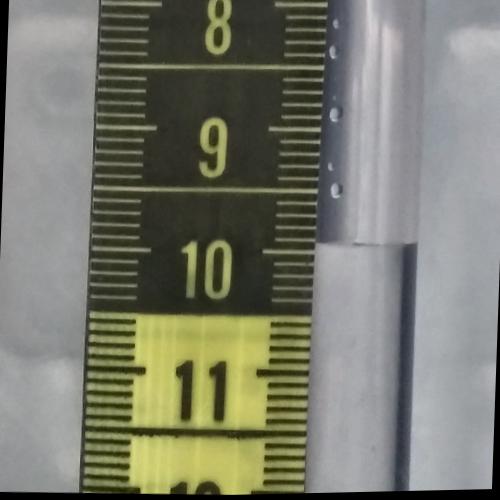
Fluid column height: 9.9 cm